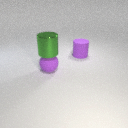
large purple rubber sphere below large green metal cylinder